Question: I closed Eclipse and then re-opened it and now I've got all kind of issues with BaseGameUtils.
I really don't understand as there were no errors when I closed Eclipse and I've not made any changes to anything.
I've tried cleaning and closing Eclipse and re-opening it again but have had no joy.
I've also tried removing Eclipse/Android SDK and downloading it and installing it again / updating and then importing BaseGameUtils again but I still get the same problem.
I'm simply trying to follow the <URL>.
Would be really grateful if someone can give me some clue as to how I may fix this as my project is currently useless with these errors!
This is the error I get in my BaseGameUtils:

Any suggestions welcome!
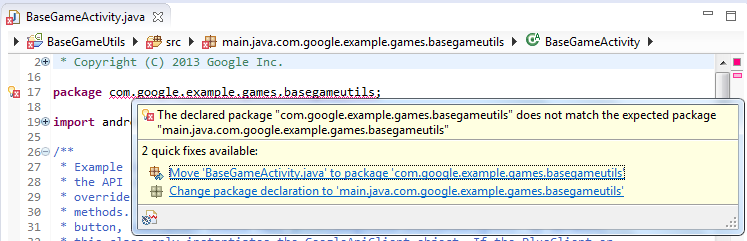
Answer: I have absolutely (I'm guessing Eclipse is just a bit odd), however the reason, after re-installing Eclipse/Android-IDE that I was getting errors when importing BaseGameUtils was because I also then needed to go into it's properties and re-link it to the .
Like so:

Once I linked that the errors disappeared and I was also able to re-import my project without errors.
Hope this helps if anyone has similar issues in the future